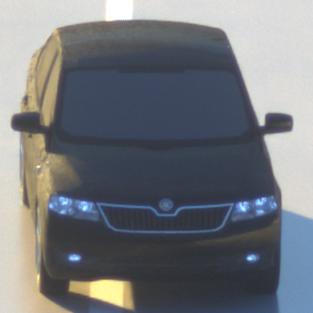
Make: Skoda
Model: Rapid
Detailed model: Rapid 1.2 Active Limousine
Model produced from: 2012/10
Model produced until: 2015/04
Doors: 5
Color: black
Road condition: wet road
Daytime: sunrise or sunset
Contrast: medium contrast